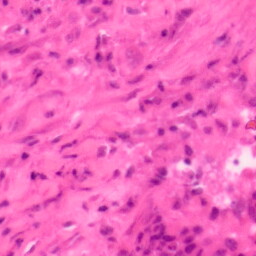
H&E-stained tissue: Colon